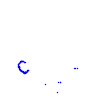
Particle: proton